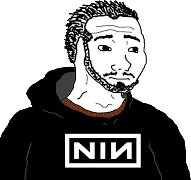
Label: 5_Doomer